Question: I built an app for a local group who runs frisbee leagues not too long ago. I am wanting to build this out, and make it something that I can provide to other groups.
Jist: people sign up to play, app creates teams, app creates schedules, there are admins for each group who can manage their leagues
The problem is, I have one database, and it was originally set up to only deal with one group's leagues. How would I go about reworking the schema to allow multiple groups to be able to log in and modify only their own leagues.
My thought was to create an "account" table, and tack "account_id" to every table. Is this a good approach? I have attached the schema, so you should be able to see what I have thus far!
Note: I am building this in Codeigniter (php) and MySQL.

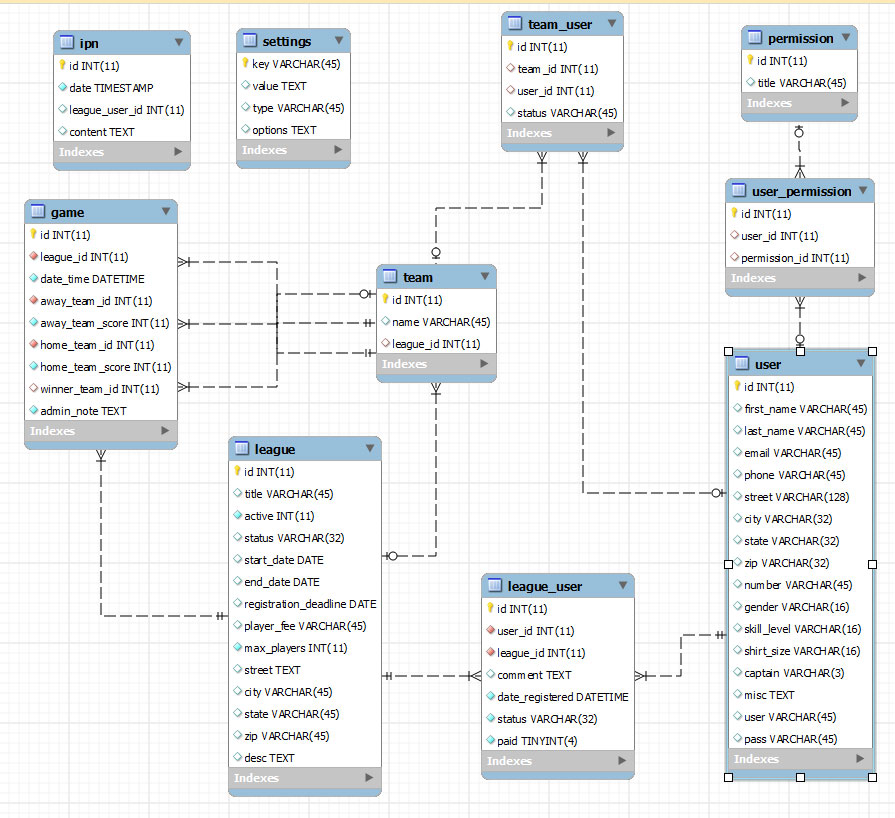
Answer: Multiple clients; one hosted application. You're describing a multi-tenant database.
When you build a multi-tenant database, you need to consider
- - - - -
Multi-tenant solutions range from one database per tenant (shared nothing) to one row per tenant (shared everything).
- - - - -
- - - - -
Between "shared nothing" and "shared everything" is "shared schema".
- - - - -
Microsoft has a good article on <URL>